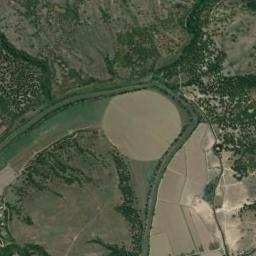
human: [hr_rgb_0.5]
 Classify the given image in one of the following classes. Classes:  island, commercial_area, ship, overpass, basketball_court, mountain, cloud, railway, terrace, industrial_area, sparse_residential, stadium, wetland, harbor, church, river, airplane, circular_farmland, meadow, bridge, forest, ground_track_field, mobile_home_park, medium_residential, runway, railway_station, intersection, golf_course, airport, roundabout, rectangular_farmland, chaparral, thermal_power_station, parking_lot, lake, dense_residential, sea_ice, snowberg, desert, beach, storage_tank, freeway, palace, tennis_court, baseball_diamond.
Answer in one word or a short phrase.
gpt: river